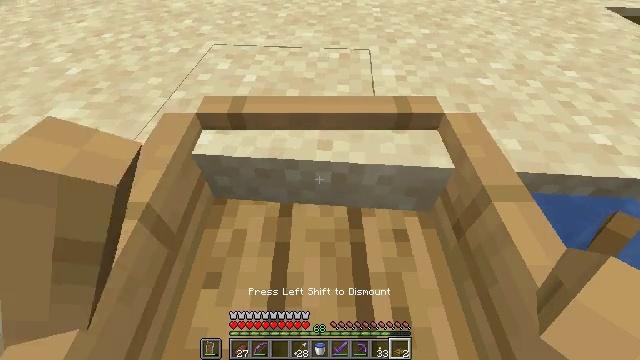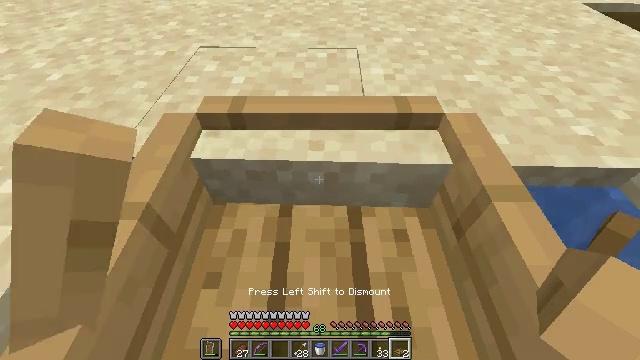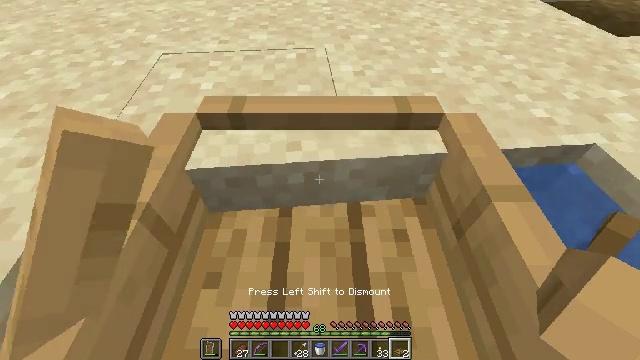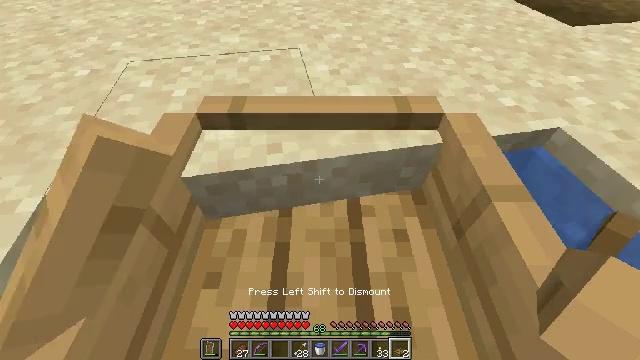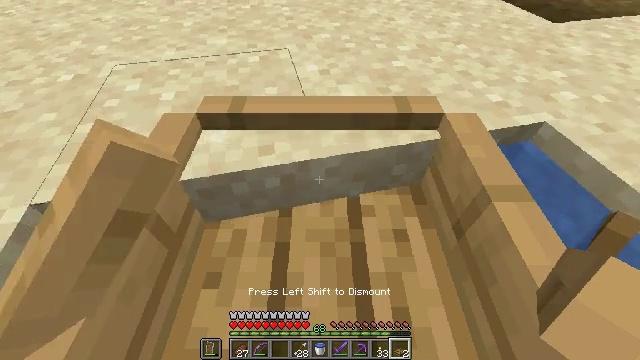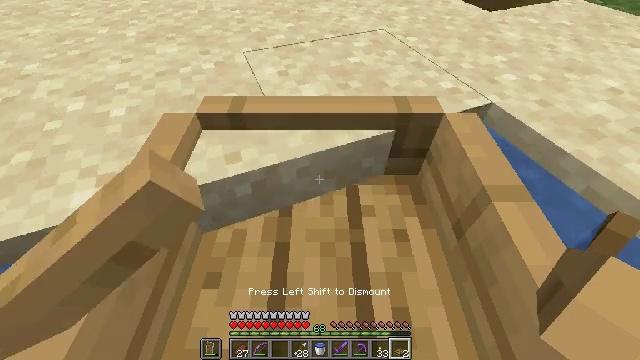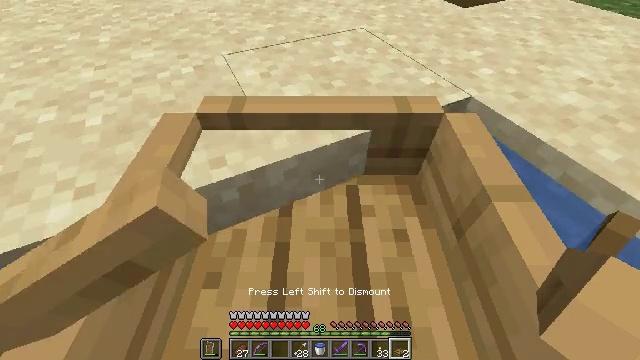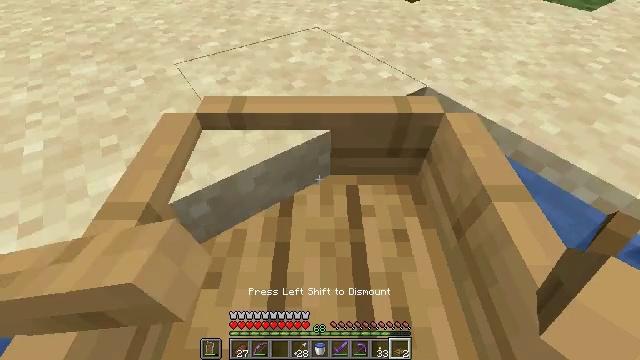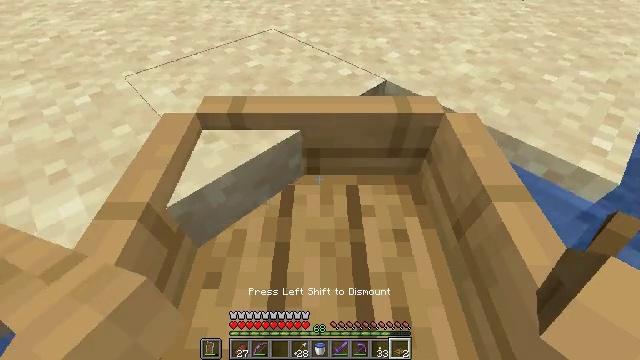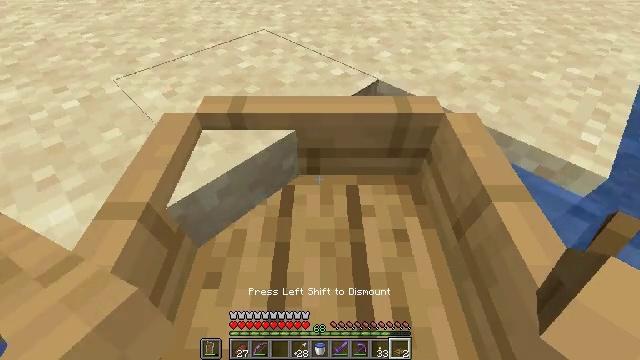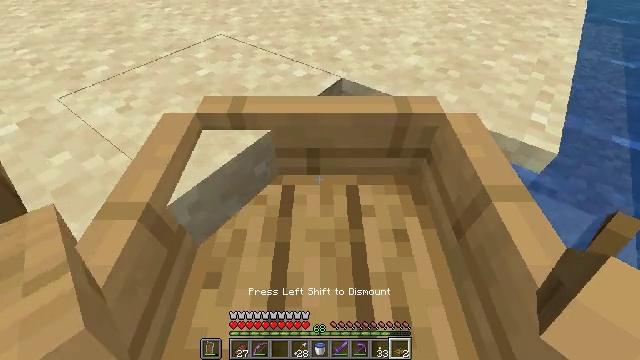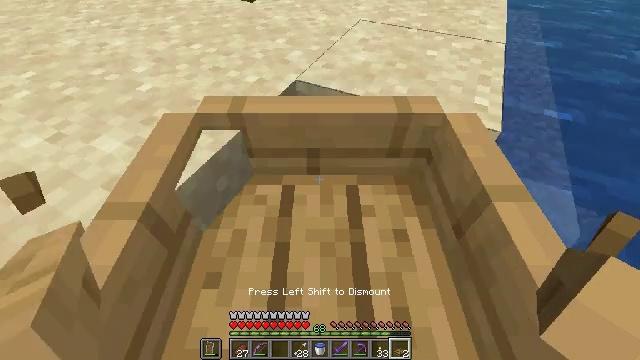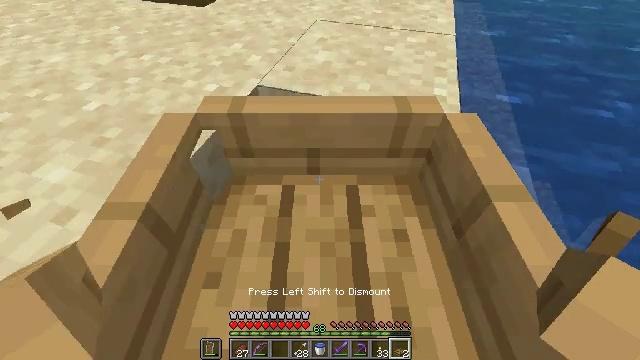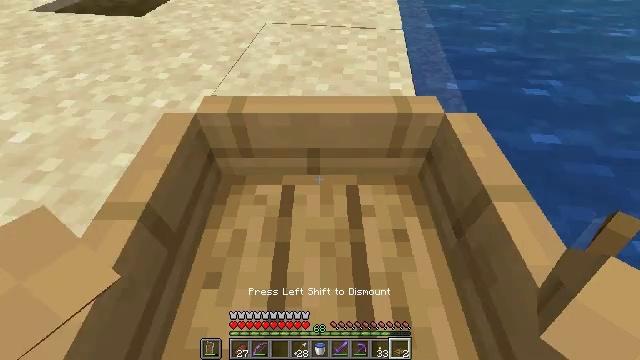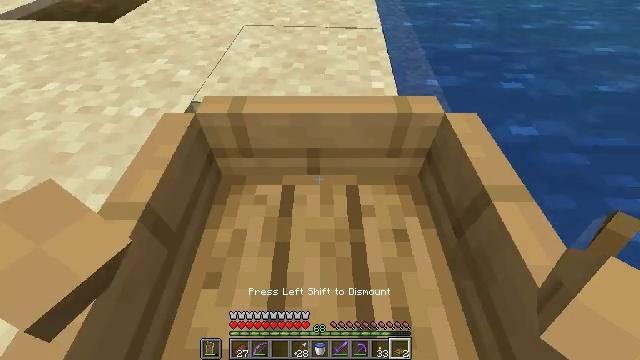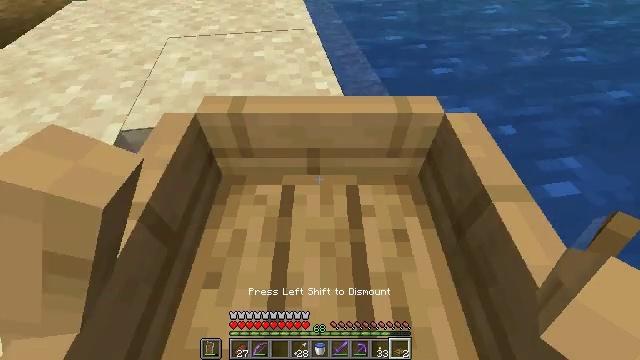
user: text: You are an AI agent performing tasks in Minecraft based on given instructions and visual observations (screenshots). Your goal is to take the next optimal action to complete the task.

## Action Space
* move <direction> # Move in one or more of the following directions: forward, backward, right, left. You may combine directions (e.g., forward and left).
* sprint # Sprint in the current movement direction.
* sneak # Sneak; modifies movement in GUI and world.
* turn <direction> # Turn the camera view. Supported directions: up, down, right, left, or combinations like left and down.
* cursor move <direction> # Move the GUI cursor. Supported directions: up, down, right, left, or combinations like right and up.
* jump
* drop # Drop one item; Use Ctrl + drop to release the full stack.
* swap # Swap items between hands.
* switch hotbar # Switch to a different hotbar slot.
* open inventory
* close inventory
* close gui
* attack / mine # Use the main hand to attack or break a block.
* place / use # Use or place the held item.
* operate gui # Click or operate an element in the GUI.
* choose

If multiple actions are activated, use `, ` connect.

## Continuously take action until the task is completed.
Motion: motion action
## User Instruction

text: Kill mobs.
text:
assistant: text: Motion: move right
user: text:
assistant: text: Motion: move right
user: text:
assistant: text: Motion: move right
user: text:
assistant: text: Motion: move right
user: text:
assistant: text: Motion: move right
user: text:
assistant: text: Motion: move right
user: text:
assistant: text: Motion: move right
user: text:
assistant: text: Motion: move right
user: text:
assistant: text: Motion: move right
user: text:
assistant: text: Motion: move right
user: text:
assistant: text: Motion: move right
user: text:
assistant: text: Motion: move right
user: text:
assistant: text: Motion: move right
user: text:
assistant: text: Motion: move right
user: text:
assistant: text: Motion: move right
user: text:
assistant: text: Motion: move right
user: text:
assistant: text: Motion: move right
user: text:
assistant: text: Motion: move right
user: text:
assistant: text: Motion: no_op
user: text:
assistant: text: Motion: turn up
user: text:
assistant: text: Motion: turn up
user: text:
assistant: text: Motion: turn up
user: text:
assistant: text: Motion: turn up
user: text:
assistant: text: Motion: turn up
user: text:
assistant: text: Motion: turn up
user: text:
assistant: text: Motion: turn up
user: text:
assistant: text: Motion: move left
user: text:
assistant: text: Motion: move left
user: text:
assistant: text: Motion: no_op
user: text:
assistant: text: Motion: no_op